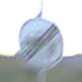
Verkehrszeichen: EndeVerbotUeberholenEinspurigeFahrzeuge
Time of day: SunriseSunset
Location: Outdoor (RoadRail)
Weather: PartlyCloudy
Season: NotSpecified
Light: Natural